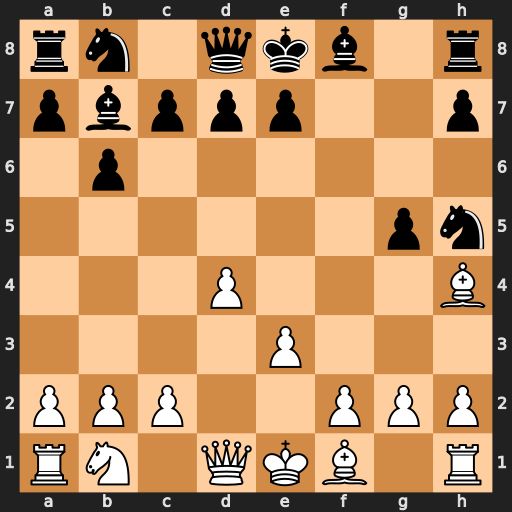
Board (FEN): rn1qkb1r/pbppp2p/1p6/6pn/3P3B/4P3/PPP2PPP/RN1QKB1R
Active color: w
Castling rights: KQkq
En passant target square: -
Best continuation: Qxh5#